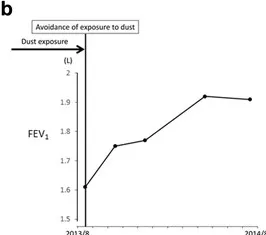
Serial changes in pulmonary function in Case 2. FEV1.
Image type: pathology (immunostaining)